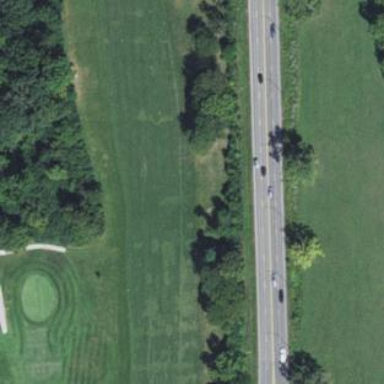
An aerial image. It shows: Well-maintained grassy area known as fairway on golf course.